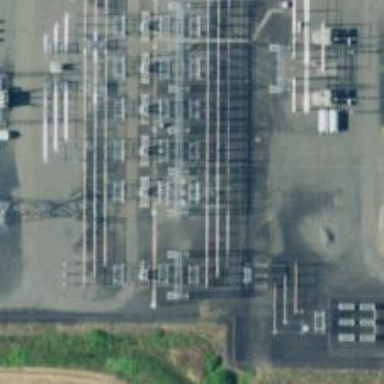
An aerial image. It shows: Outdoor switch for power.